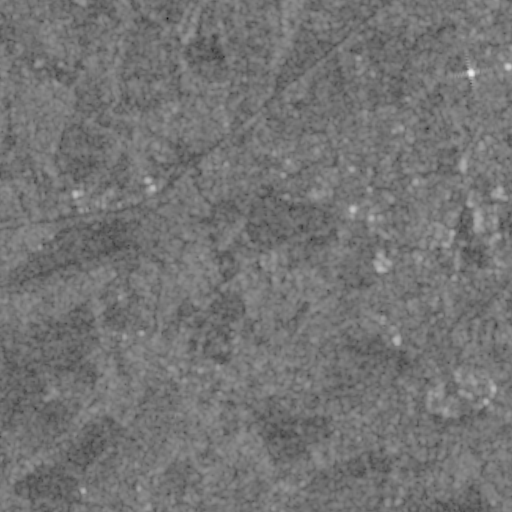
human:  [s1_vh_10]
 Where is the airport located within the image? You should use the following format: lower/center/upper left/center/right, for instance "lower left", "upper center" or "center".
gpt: The airport is located in the center left of the image.
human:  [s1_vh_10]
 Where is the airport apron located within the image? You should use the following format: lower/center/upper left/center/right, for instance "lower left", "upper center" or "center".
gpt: The airport apron is located in the center left of the image.
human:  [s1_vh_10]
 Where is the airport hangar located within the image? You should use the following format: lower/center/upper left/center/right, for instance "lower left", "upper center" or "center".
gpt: The airport hangar is located in the center left of the image.
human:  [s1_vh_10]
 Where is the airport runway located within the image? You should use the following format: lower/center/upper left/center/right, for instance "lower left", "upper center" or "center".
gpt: The airport runway is located in the center left of the image.
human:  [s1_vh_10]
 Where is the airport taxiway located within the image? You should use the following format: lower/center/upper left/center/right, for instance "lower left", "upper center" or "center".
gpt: The airport taxiway is located in the center left of the image.
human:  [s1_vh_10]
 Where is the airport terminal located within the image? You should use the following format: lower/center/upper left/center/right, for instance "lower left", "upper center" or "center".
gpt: The airport terminal is located in the center left of the image.
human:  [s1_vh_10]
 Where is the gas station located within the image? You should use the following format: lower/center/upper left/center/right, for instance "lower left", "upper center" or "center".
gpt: The gas station is located in the upper right of the image.
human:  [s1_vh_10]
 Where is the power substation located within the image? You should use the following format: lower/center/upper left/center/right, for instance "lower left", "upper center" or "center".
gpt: The power substation is located in the center right of the image.
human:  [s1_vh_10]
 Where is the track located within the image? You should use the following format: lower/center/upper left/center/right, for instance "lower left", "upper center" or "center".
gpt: The track is located in the center of the image.
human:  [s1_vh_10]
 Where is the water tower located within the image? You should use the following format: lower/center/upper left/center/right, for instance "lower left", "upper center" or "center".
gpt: The water tower is located in the center right of the image.
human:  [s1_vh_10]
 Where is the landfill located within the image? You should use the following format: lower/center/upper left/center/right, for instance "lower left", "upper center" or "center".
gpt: There is no landfill in the image.

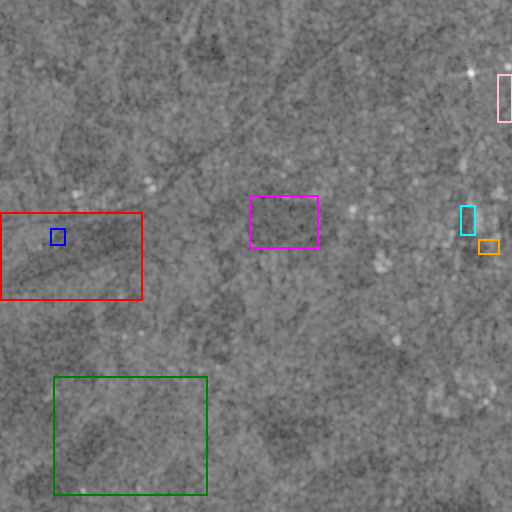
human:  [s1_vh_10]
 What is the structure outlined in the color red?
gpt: The structure outlined in red is an airport.
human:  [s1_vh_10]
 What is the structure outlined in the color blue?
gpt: The structure outlined in blue is an airport apron.
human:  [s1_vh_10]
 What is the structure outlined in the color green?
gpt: The structure outlined in green is a crop field.
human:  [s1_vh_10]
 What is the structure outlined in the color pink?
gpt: The structure outlined in pink is a park.
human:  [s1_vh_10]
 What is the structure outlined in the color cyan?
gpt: The structure outlined in cyan is a parking lot.
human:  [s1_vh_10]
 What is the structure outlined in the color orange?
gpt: The structure outlined in orange is a power substation.
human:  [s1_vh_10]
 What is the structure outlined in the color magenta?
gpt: The structure outlined in magenta is a track.
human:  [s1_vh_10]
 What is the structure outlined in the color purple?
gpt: There is no purple outline.